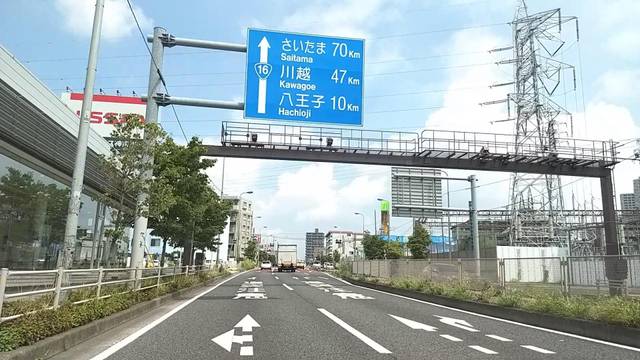
Region: Japan
Coordinates: 35.591, 139.341